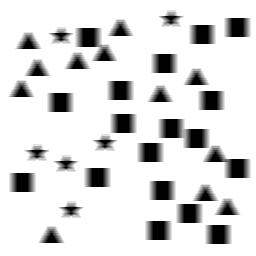
Squares: 18
Triangles: 12
Stars: 6
Total shapes: 36